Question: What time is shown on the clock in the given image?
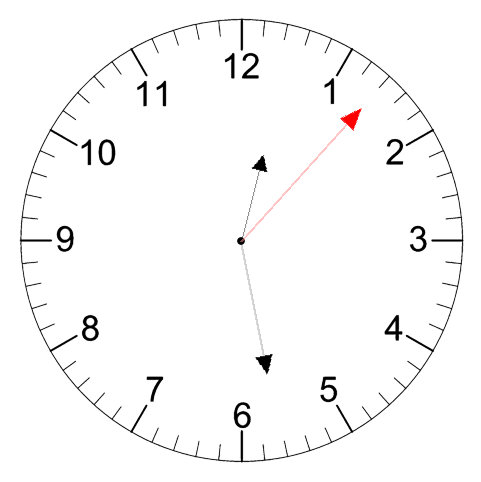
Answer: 12:28:07